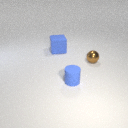
small brown metal sphere to the right of small blue rubber cylinder